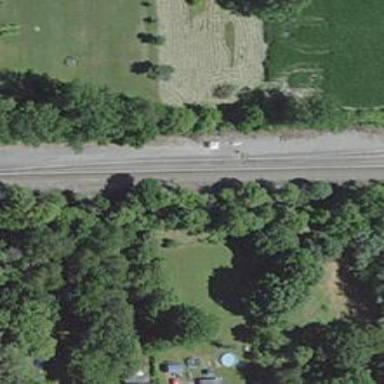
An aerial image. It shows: Junction on the railway.